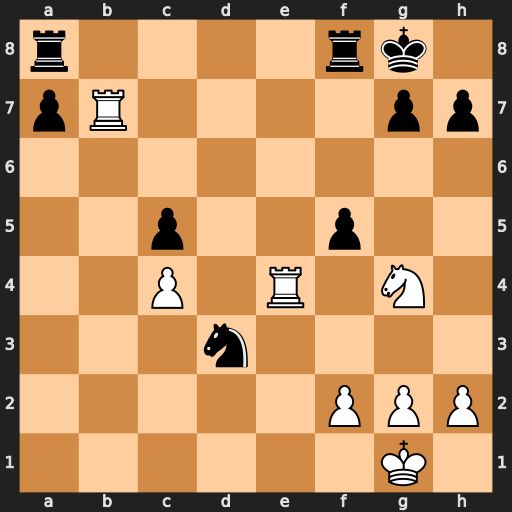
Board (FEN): r4rk1/pR4pp/8/2p2p2/2P1R1N1/3n4/5PPP/6K1
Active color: w
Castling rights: -
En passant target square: -
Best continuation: Ree7 Kh8 Rxg7